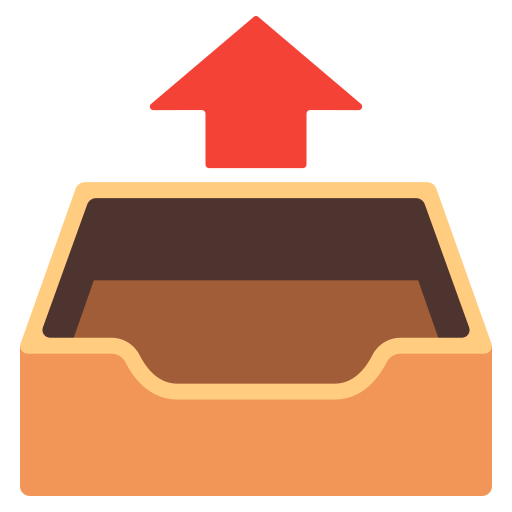
Emoji: 📤